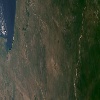
Label: land